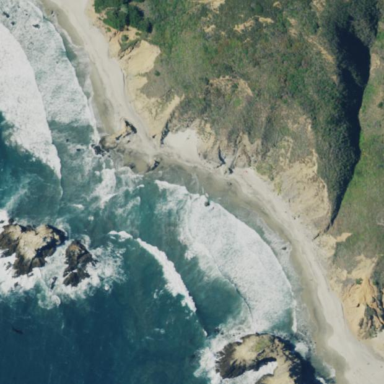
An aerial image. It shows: Scenic beach with natural beauty.